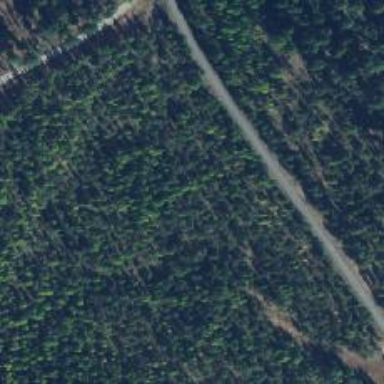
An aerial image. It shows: Abandoned road.